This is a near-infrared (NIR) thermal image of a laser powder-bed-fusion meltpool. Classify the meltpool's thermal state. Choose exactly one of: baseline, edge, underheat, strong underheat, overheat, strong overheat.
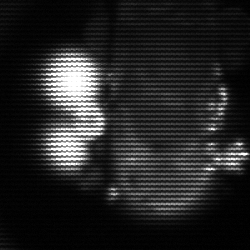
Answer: strong underheat